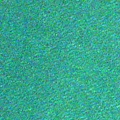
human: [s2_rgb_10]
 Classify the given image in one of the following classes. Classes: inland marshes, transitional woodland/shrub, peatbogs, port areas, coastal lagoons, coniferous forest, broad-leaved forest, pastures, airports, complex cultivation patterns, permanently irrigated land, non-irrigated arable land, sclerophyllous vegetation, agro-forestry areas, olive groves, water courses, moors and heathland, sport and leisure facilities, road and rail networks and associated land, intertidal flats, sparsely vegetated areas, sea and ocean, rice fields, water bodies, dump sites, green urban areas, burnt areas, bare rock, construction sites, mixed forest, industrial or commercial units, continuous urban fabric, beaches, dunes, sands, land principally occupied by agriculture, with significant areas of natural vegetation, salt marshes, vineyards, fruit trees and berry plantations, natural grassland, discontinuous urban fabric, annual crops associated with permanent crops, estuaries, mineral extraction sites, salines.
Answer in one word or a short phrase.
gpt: sea and ocean